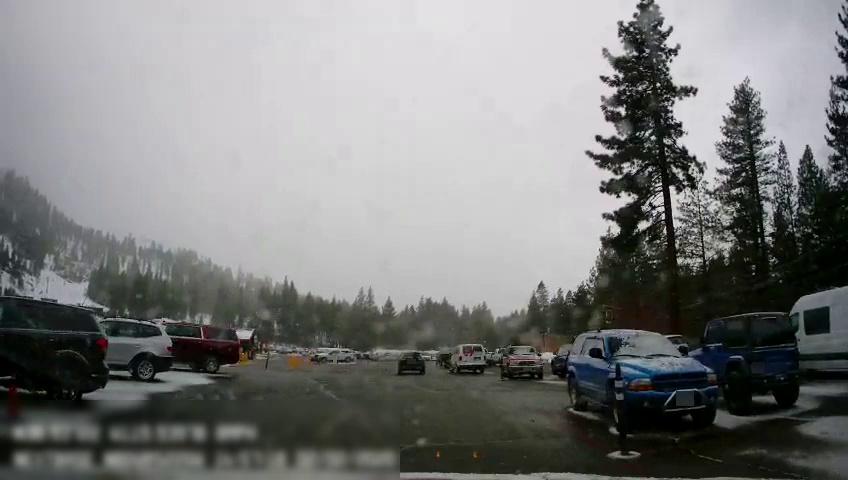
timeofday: Day
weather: Snowy
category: Vehicles | Van
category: Vehicles | SUV
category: Vehicles | Van
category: Vehicles | Car
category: Vehicles | SUV
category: Vehicles | SUV
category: Vehicles | Truck
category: Vehicles | SUV
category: Vehicles | SUV
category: Vehicles | SUV
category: Vehicles | Truck
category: Drivable Space